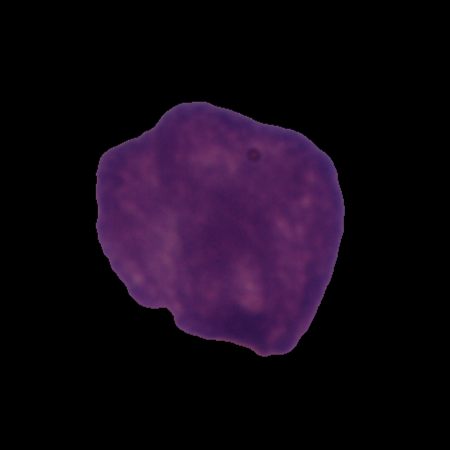
Label: cancer